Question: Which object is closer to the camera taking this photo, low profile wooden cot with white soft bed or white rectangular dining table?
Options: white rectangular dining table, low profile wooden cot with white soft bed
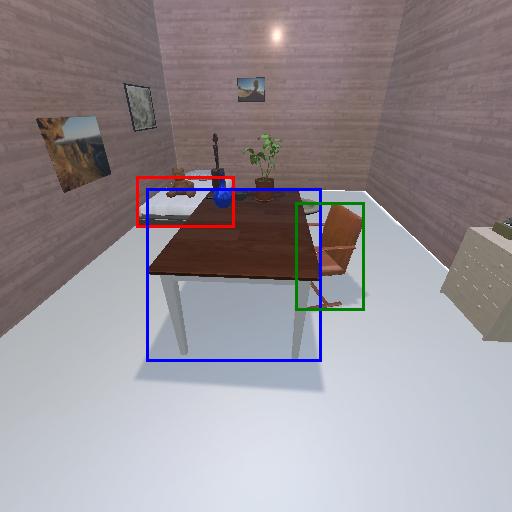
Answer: white rectangular dining table